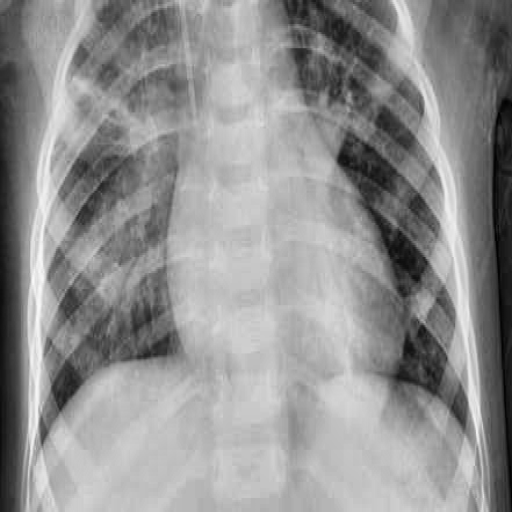
Finding: PNEUMONIA